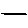
Label: line